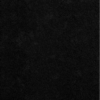
Label: dusty